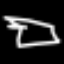
Label: square